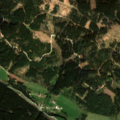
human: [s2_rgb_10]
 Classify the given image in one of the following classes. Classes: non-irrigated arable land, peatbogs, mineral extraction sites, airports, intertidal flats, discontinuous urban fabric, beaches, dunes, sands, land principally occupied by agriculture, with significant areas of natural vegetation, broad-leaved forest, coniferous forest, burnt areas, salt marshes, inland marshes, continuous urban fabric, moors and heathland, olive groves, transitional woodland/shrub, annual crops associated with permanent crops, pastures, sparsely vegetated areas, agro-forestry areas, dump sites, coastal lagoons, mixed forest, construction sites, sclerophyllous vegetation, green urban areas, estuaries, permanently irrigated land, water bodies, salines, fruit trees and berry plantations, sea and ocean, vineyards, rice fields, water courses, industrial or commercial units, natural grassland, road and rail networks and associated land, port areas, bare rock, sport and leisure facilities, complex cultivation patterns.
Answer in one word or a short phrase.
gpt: pastures, coniferous forest, mixed forest